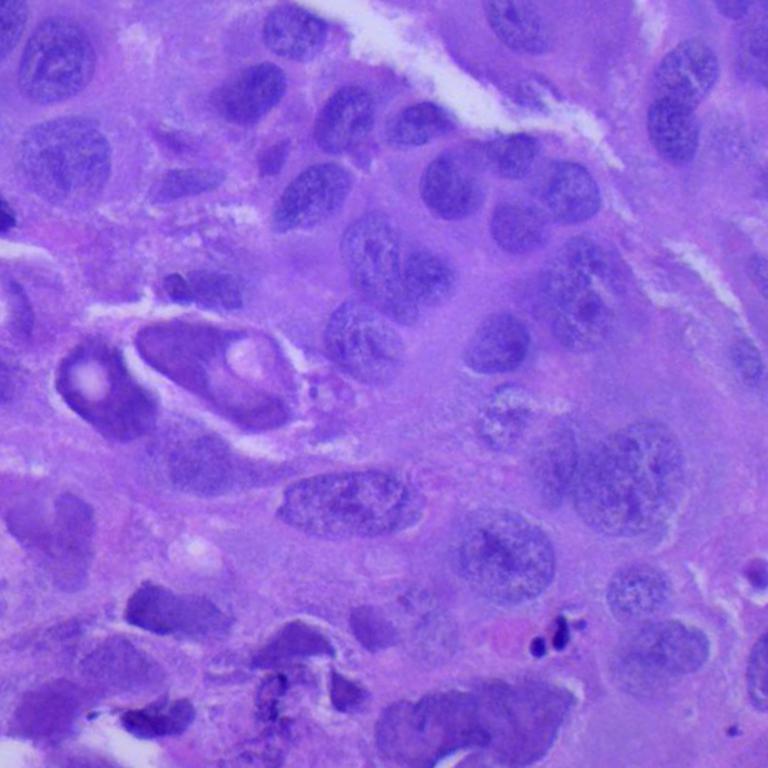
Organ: lung
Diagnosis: squamous carcinomas